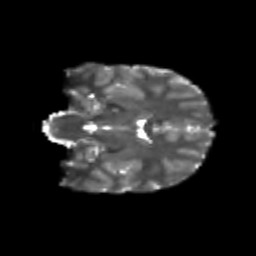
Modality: T2w
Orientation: coronal
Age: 9
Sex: male
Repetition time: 9.4 s
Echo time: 0.089 s